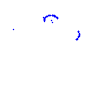
Particle: pion